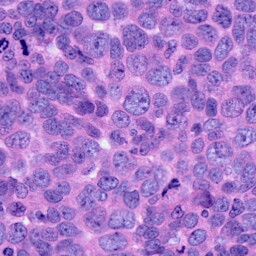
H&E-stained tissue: Ovarian